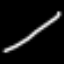
Label: line